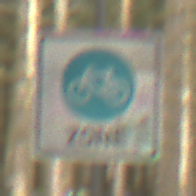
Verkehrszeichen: BeginnFahrradzone
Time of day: MorningAfternoon
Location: Outdoor (Nature)
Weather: Overcast
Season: Winter
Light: Natural